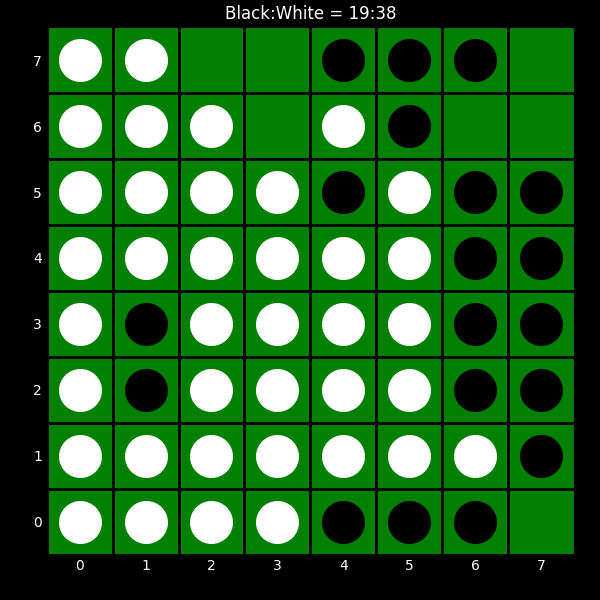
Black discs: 19
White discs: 38